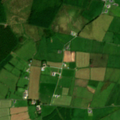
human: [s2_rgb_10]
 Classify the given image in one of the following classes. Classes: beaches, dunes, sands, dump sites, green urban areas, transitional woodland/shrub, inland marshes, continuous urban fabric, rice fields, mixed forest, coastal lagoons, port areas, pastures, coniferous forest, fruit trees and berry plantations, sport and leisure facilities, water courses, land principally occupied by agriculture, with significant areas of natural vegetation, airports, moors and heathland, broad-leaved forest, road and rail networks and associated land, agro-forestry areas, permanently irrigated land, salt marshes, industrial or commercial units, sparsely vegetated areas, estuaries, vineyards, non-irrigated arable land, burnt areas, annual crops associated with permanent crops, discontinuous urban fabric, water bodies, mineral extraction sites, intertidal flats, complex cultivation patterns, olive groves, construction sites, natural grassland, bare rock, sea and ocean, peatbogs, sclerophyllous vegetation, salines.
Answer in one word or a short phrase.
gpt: pastures, coniferous forest, transitional woodland/shrub